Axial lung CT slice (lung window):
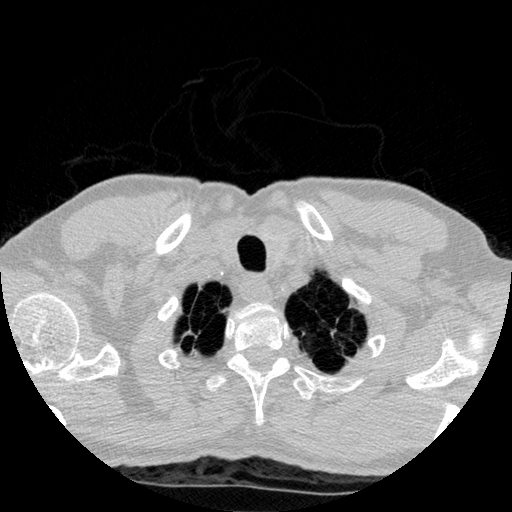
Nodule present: no